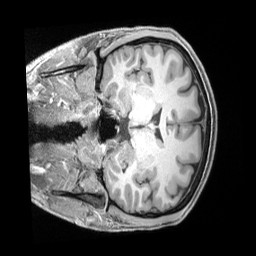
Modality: T1w
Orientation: coronal
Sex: male
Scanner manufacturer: siemens
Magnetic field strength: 3 T
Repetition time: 2.4 s
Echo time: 0.00222 s